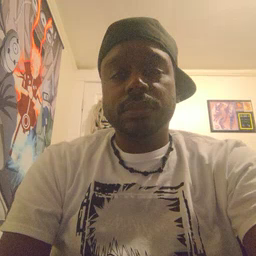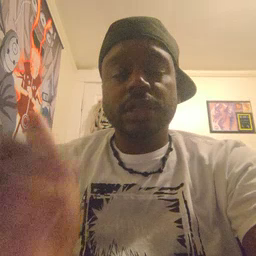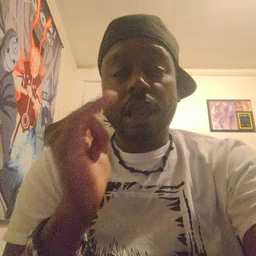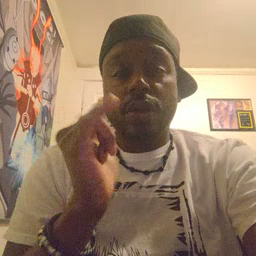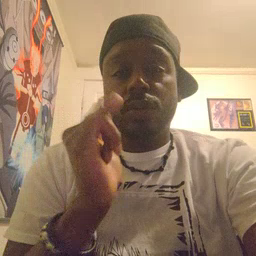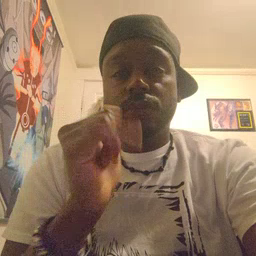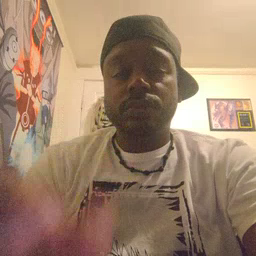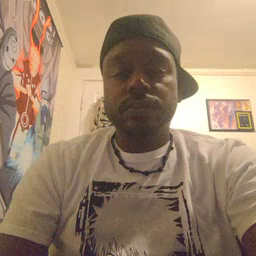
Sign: yellow